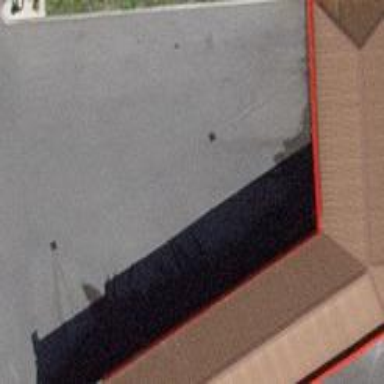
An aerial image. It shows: Car wash facility.